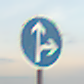
Verkehrszeichen: VorgeschriebeneFahrtrichtungGeradeausOderRechts
Umgebung: Outdoor, RoadRail
Tageszeit: SunriseSunset
Wetter: PartlyCloudy
Licht: Natural
Jahreszeit: NotSpecified
Kontrast: LowContrast